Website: home-depot
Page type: payment
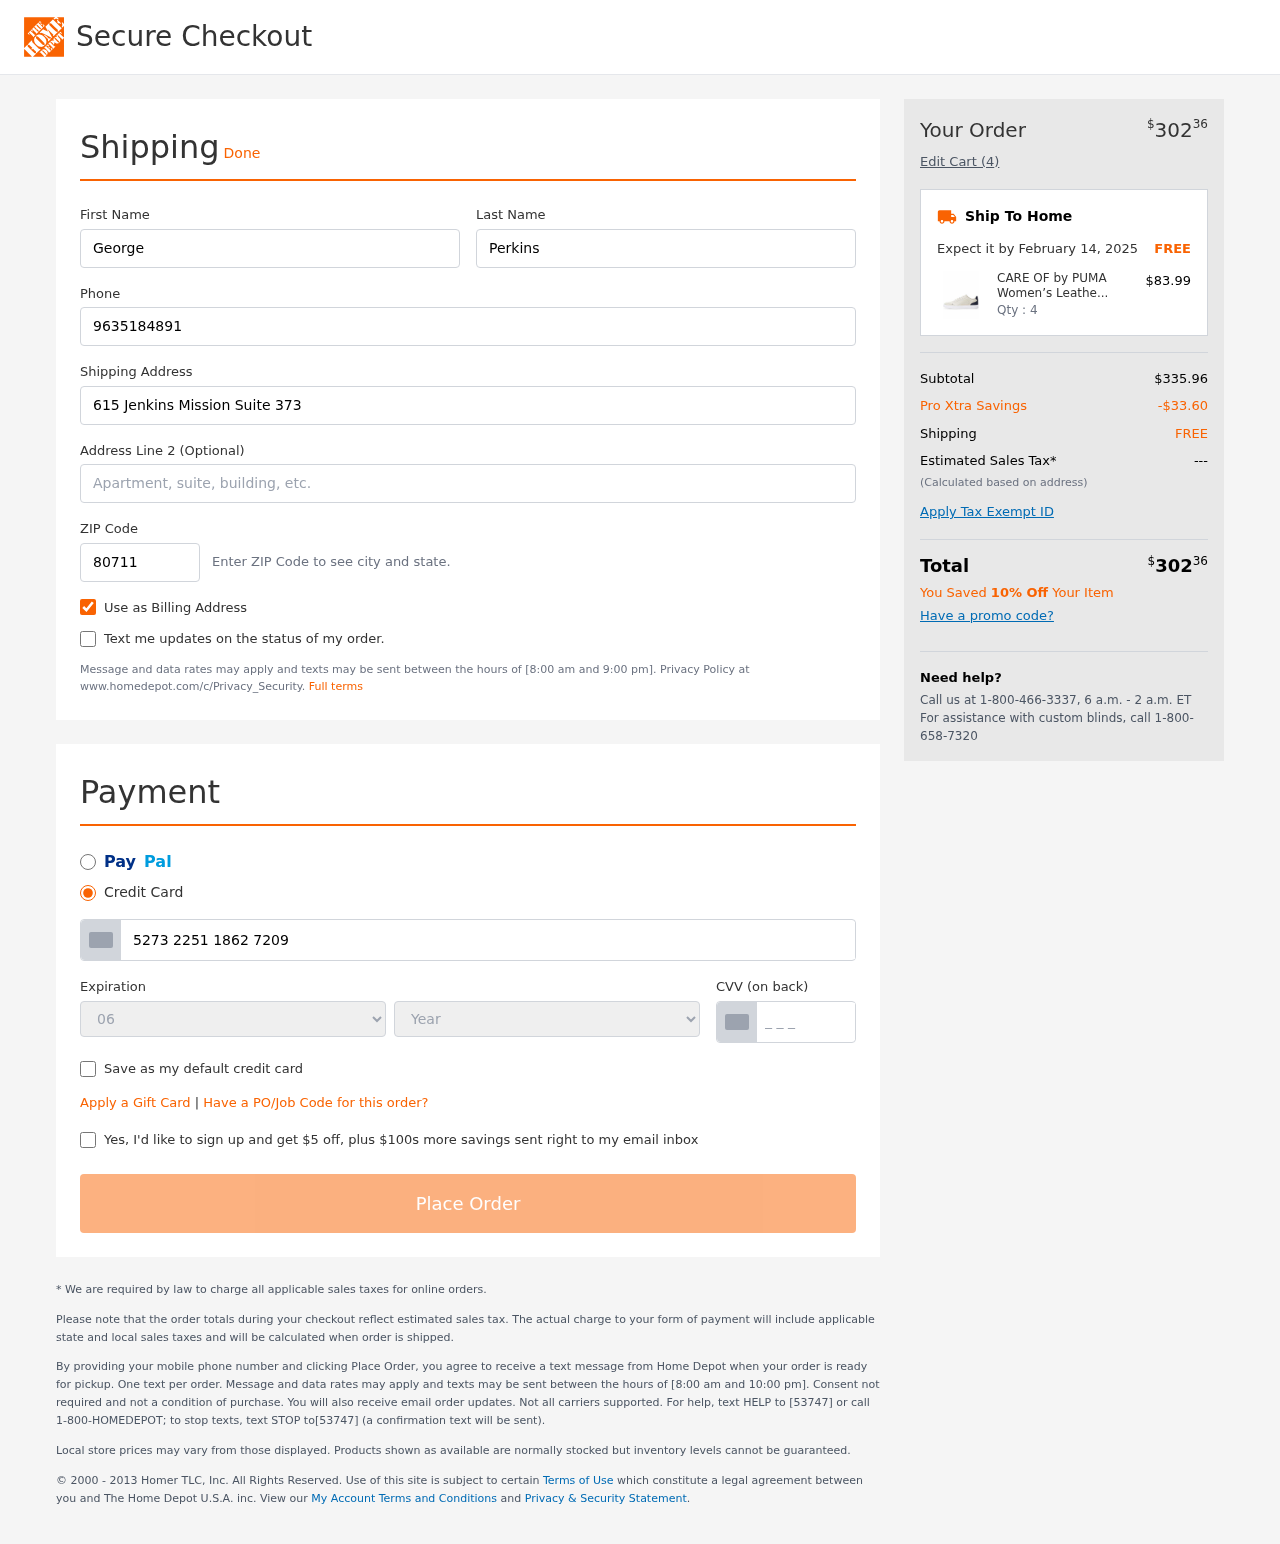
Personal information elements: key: PII_CARD_CVV
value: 282
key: PII_CARD_EXPIRY_MONTH
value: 06
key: PII_CARD_EXPIRY_YEAR
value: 26
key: PII_CARD_NUMBER
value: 5273 2251 1862 7209
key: PII_FIRSTNAME
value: George
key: PII_LASTNAME
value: Perkins
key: PII_PHONE
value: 9635184891
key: PII_POSTCODE
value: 80711
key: PII_STREET
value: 615 Jenkins Mission Suite 373
Product elements: key: PRODUCT1_NAME
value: CARE OF by PUMA Women’s Leather Low-Top Trainers, Beige, US 11.5
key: PRODUCT1_PRICE
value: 83.99
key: PRODUCT1_QUANTITY
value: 4
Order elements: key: ORDER_TOTAL
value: $30236
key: ORDER_NUM_ITEMS
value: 4
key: ORDER_DELIVERY_DATE
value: February 14, 2025
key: ORDER_SUBTOTAL
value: $335.96
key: ORDER_DISCOUNT
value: -$33.60
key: ORDER_SHIPPING_COST
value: FREE